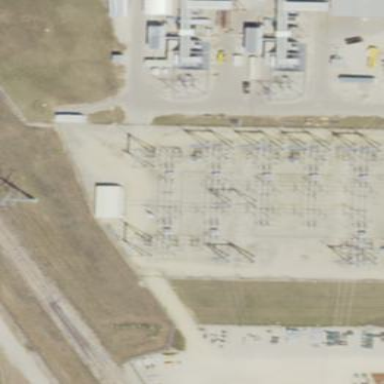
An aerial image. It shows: Power substation.